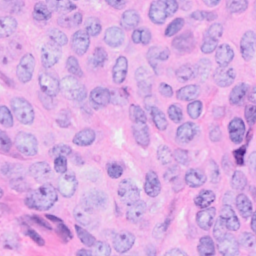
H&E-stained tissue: Breast